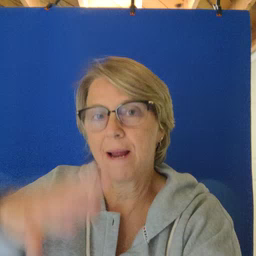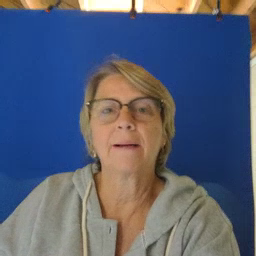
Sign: man